Interaction volume radius: 10 \u00c5
Interaction volume height: 25 \u00c5
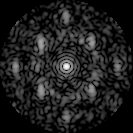
Disorder parameter: 0.5798